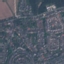
Land use / land cover class: Residential